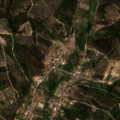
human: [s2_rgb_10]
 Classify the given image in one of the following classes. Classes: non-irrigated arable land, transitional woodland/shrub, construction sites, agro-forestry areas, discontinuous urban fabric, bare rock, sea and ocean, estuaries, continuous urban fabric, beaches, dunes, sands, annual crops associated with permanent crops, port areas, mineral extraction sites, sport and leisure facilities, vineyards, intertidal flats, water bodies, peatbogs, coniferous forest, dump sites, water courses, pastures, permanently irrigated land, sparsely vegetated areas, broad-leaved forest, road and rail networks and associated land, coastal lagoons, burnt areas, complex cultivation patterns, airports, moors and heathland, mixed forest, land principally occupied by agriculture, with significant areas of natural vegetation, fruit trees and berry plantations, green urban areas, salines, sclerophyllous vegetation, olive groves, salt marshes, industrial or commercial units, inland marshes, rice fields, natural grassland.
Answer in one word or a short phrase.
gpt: non-irrigated arable land, mixed forest